Question: Iam a novice programmer who basically just started,im not sure what I should search for my issue,what I wanna do is making those points like Visual studio if someone already saw VS 2012-13 already installing , those points keep progressing and dissapearing ,hope some can help me out.

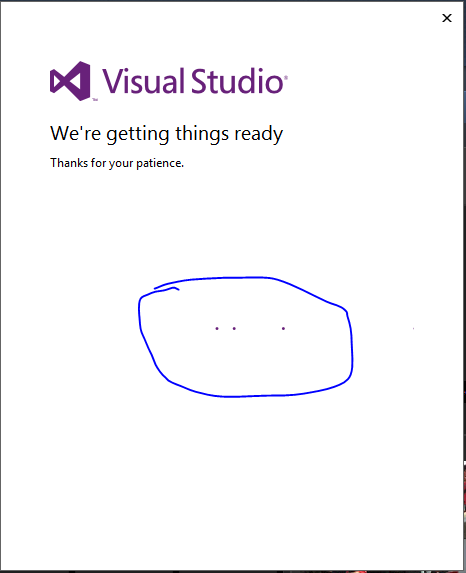
Answer: Have you tried with ascii and a label?
You can manage to wait for the process load and stuff so meanwhile you can show this:
'''
label l1 = new label();
label.Location = new Point(X location, Y location) //Location despends on you
'''
and then just add this in:
'''
public Form1()
{
InitializeComponent();
label l1 = new label();
label.Location = new Point(X location, Y location) //Location despends on you
_load();
}
'''
Create a timmer method:
'''
private async void _load()
{
string[] n = { " ", " ", " ", " ", " ", " ", " ", " ", " ", " " };
while (true)
{
l1.Text = "* * * * *";
await Task.Delay(500);
for(int i=0; i<10; i++)
{
if (i < 4)
{
await Task.Delay(50);
l1.Text = "* * * *" + n[i] + "*";
}
else if(i >4 && i< 7)
{
await Task.Delay(100);
l1.Text = "* * * *" + n[i] + "*";
}
else
{
await Task.Delay(180);
l1.Text = "* * * *" + n[i] + "*";
}
}
}
}
'''
You just have to use the head to guess how to make it look like the VS's one D:
Strings are funny :3